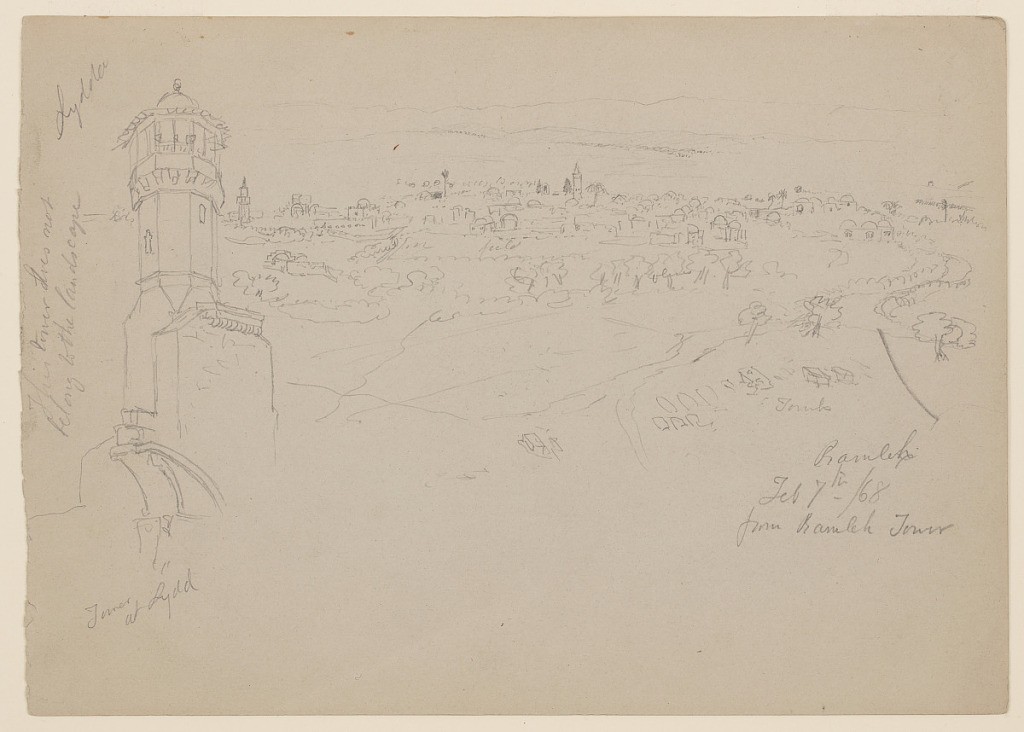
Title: Ramla viewed from Ramla Tower and the Tower at Lydda, Palestine (Israel)
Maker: Frederic Edwin Church, American, 1826–1900
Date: February 7 and 10, 1868
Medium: Graphite on gray wove paper; verso: graphite, brush and white gouache
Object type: Drawing
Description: Landscape and architecture sketch showing a view of the city of Ramla from Ramla Tower, and separately, the Tower at Lydda (now known as Lod) in present-day Israel. Along the left margin, the Tower at Lydda is sketched in some detail with an observation space at its top. Dominating the rest of the composition is a view overlooking the city of Ramla from the Ramla Towers. Tombs are shown in the foreground at lower right, while fields and olive trees are shown in the middle distance in front of the city itself. Multiple towers and domed buildings are visible in the city, while rolling mountain ranges backdrop the scene along the horizon.

Verso: Landscape sketch, possibly part of a panorama, showing a view of the slopes of the Mount of Olives near Jerusalem, possible viewed from the Mount of Olives itself or Siloam. At upper center, a large building with two domes is perched atop a steep hill with a dirt road. Portions of the hillside at right are highlighted in white gouache. In the foreground at lower right, a shrub is visible on nearby terrain. In the background at right, another hillside extends out of view.